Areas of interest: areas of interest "Clothing, Shoes, Hats and Leather Goods Store"
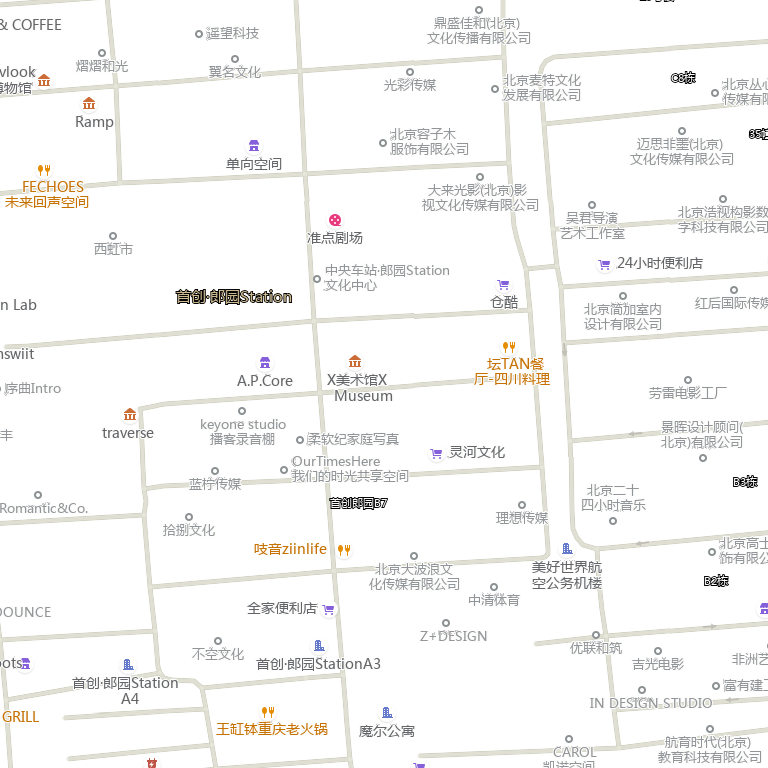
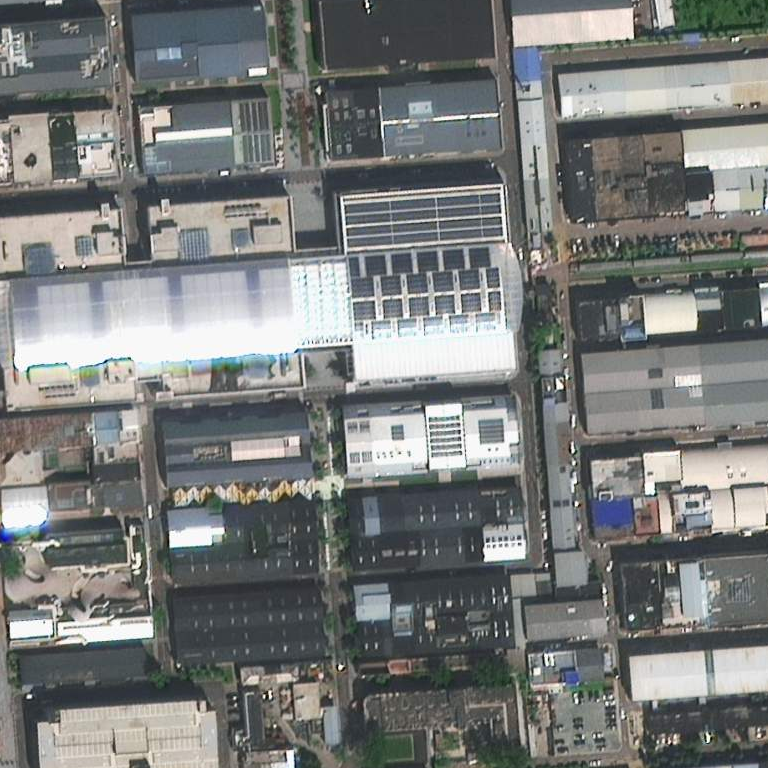